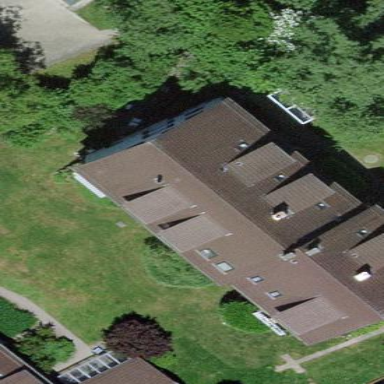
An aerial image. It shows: View of apartment building.